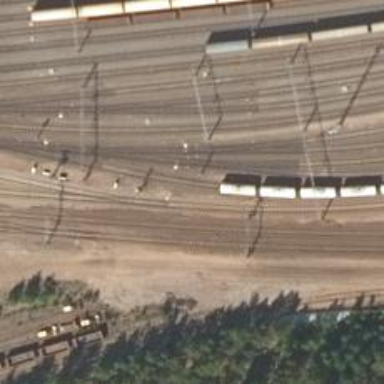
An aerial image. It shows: Rail yard with electrified contact lines for the trains.